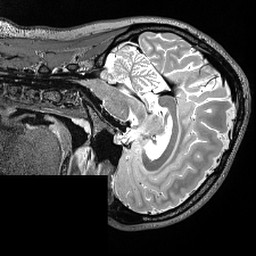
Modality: T2w
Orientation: sagittal
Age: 22
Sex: female